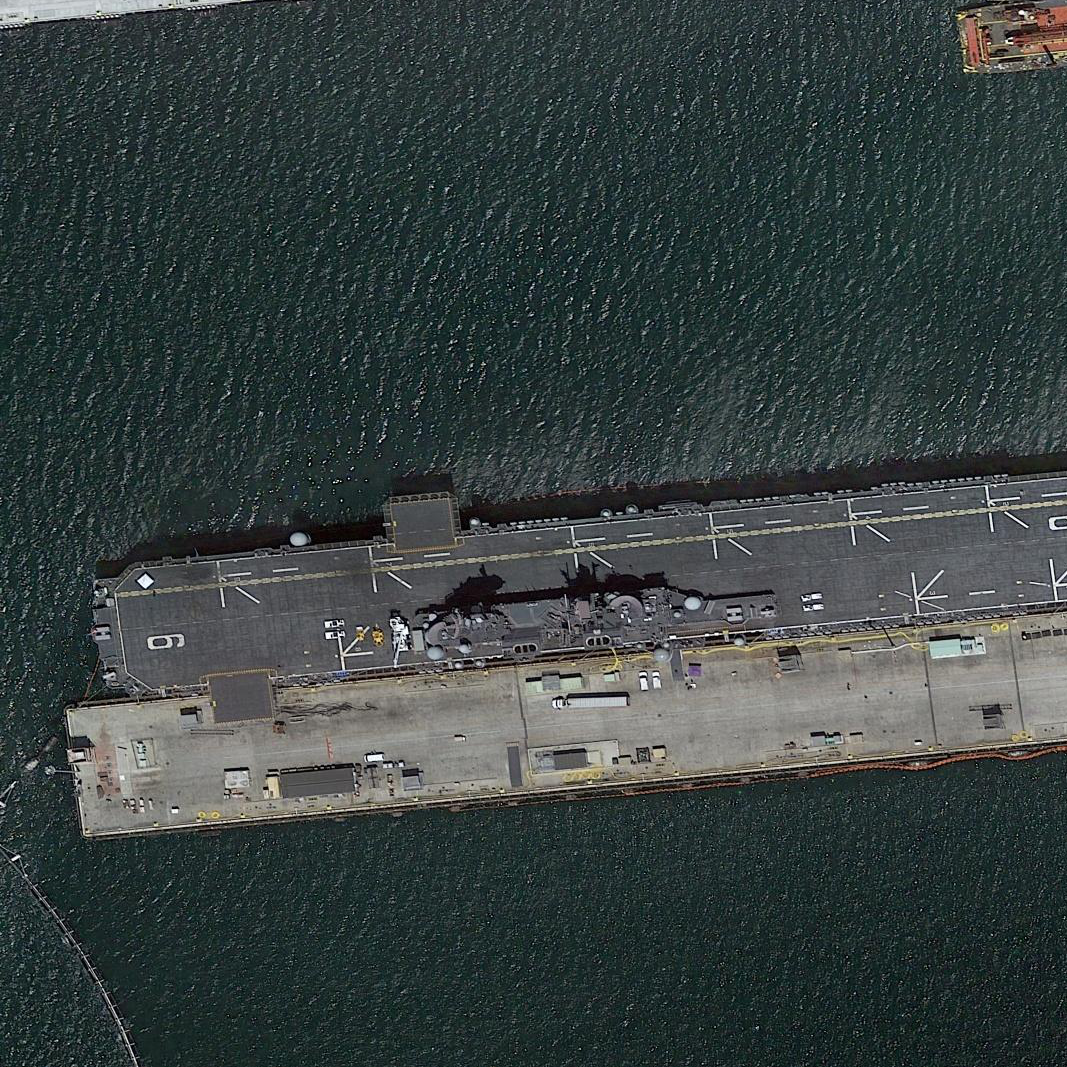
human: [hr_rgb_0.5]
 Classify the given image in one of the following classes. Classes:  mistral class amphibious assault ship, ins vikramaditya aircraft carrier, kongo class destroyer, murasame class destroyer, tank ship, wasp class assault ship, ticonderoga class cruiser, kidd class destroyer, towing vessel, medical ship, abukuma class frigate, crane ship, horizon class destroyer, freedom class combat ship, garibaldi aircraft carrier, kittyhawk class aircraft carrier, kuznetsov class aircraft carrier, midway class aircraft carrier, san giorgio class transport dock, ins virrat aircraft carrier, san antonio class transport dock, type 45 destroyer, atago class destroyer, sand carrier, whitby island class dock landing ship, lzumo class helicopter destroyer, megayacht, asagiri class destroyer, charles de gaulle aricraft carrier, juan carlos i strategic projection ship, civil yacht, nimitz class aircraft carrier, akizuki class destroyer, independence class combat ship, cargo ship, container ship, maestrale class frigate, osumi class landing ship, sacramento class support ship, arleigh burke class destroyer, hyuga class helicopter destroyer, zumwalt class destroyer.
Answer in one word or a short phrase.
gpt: Wasp class assault ship